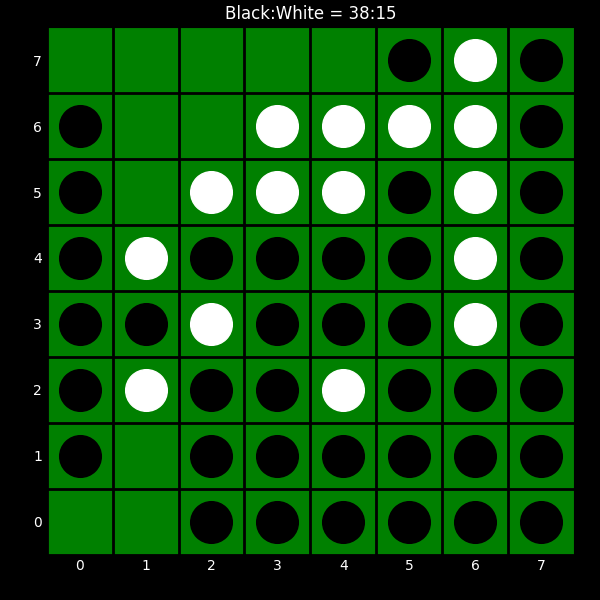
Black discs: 38
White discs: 15